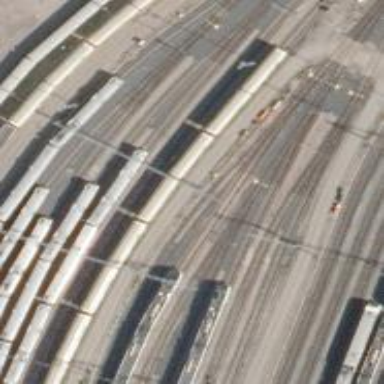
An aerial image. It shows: Rail yard with electrified contact lines for railway operations.